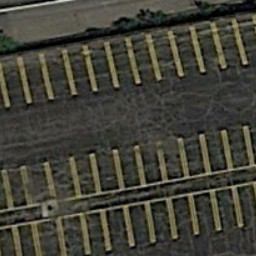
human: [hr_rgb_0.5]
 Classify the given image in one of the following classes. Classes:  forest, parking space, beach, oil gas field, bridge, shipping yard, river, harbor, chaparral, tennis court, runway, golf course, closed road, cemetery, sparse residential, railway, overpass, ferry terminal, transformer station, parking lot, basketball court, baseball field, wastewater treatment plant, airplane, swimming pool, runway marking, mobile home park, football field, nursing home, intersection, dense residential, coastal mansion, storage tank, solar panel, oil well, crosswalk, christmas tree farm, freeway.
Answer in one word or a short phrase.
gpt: parking space